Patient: sex F, age 26
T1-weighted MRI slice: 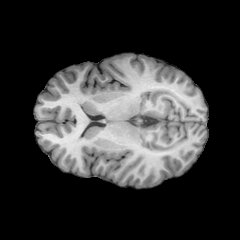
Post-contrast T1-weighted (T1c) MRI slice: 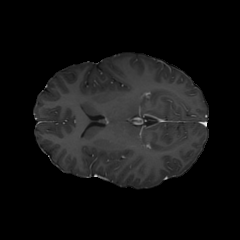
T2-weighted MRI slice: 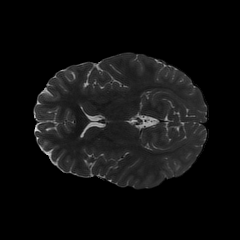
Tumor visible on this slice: no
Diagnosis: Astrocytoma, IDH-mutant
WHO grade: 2